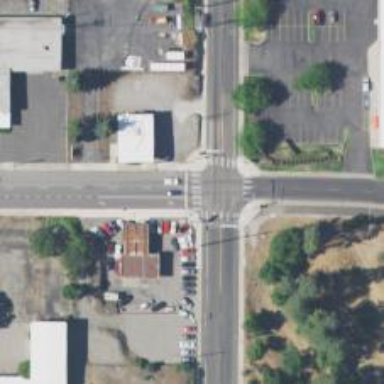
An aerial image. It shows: Crossing with paired lines markings on the road.